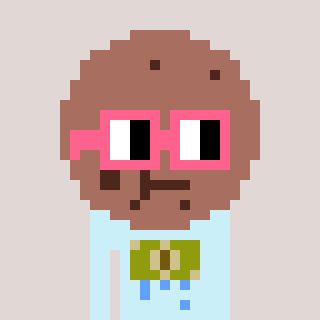
a pixel art character with square pink glasses, a cookie-shaped head and a cold-colored body on a warm background